Question: When using UIPrintInteractionController,
it is easy to turn off the 'page range' and 'number of copies' options
'''
UIPrintInteractionController *pic =
[UIPrintInteractionController sharedPrintController];
pic.delegate = self;
pic.printInfo = pif;
pic.printFormatter = formatter;
pic.showsPageRange = NO;
pic.showsNumberOfCopies = NO;
'''

Is there a way to TURN OFF the option?
Conversely, has anyone actually confirmed with Apple, that it is impossible to turn off the double sided option? If so thanks.
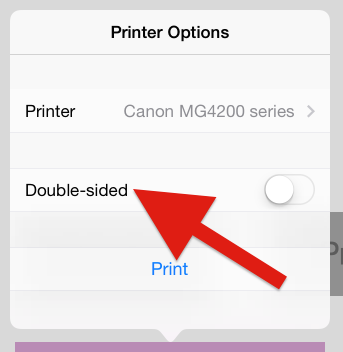
Answer: var duplex: <URL>
As per official documentation:-
> If a printer is capable of duplex printing, a switch in the printing
options allows users to toggle between single-side and double-sided
printing. See the description of the <URL> constants for
more information.
'''
enum UIPrintInfoDuplex : Int {
case None
case LongEdge
case ShortEdge
}
'''
none: No double-sided (duplex) printing; single-sided printing only.
'''
UIPrintInfo *printInfo = [UIPrintInfo printInfo];
printInfo.duplex = UIPrintInfoDuplexLongEdge;
printController.printInfo = printInfo//printController is instance of UIPrintInteractionController
'''